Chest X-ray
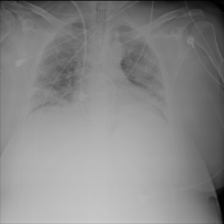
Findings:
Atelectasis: negative
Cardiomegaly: negative
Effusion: negative
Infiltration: negative
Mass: negative
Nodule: negative
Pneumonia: negative
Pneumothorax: negative
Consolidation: negative
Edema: negative
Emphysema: negative
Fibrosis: negative
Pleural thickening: negative
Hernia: negative